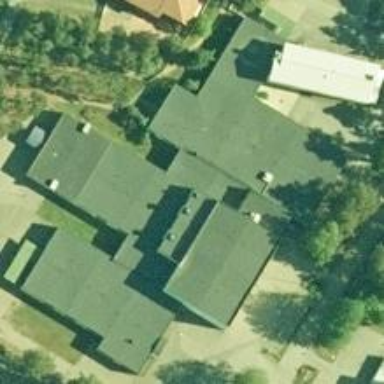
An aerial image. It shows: School building.